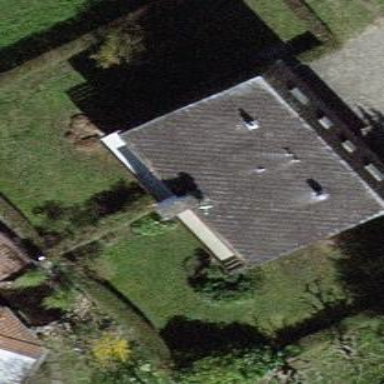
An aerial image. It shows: Semi-detached house.